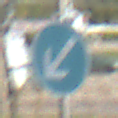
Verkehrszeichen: VorgeschriebeneVorbeifahrtLinks
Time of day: MorningAfternoon
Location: Outdoor (Special)
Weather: Clear
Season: NotSpecified
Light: Natural